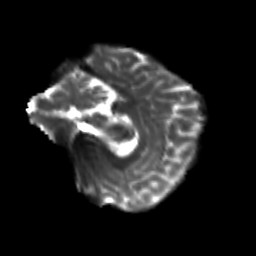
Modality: T2w
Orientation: sagittal
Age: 27
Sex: female
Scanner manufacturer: siemens
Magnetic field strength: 3 T
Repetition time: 3.5 s
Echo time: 0.125 s